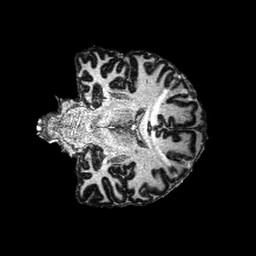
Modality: MP2RAGE
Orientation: coronal